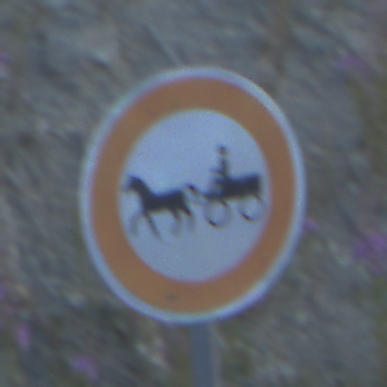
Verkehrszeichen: VerbotGespannfuhrwerke
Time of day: SunriseSunset
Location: Outdoor (RoadRail)
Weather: Clear
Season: NotSpecified
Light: Natural